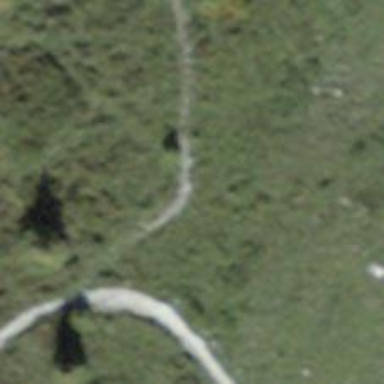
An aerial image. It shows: Path.